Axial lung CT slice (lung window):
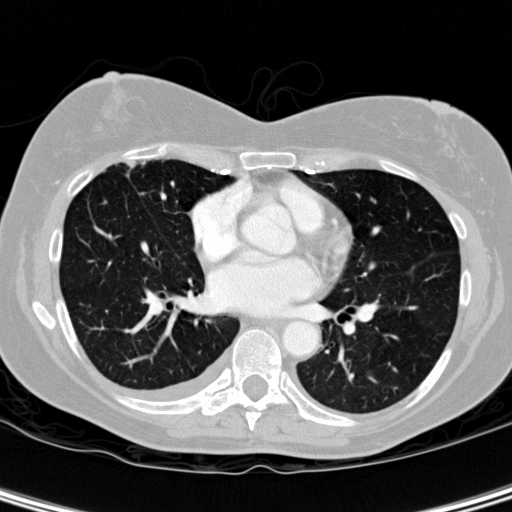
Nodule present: no